Interaction volume radius: 10 \u00c5
Interaction volume height: 20 \u00c5
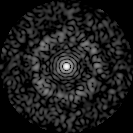
Disorder parameter: 0.8529